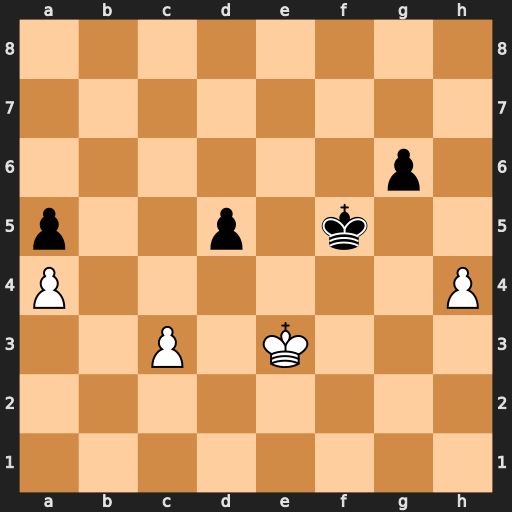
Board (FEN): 8/8/6p1/p2p1k2/P6P/2P1K3/8/8
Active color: w
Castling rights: -
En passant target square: -
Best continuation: Kd4 Kg4 Kxd5